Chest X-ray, AP view. Patient: 61 years old, sex F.
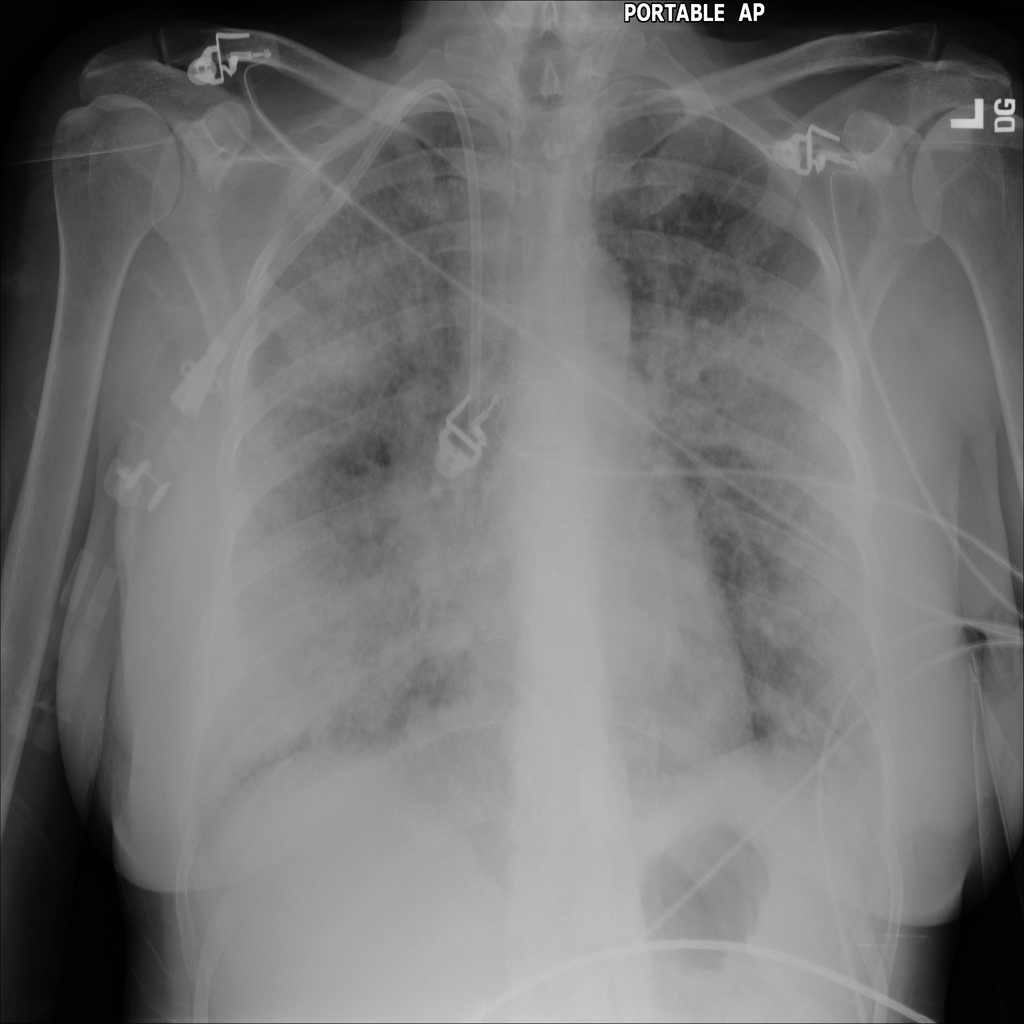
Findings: Infiltration